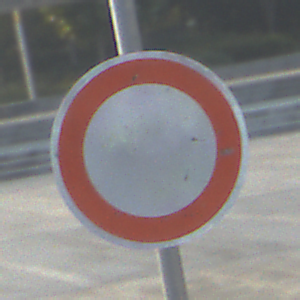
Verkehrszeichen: VerbotFahrzeugeAllerArt
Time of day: SunriseSunset
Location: Outdoor (Urban)
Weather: Clear
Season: NotSpecified
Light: Natural